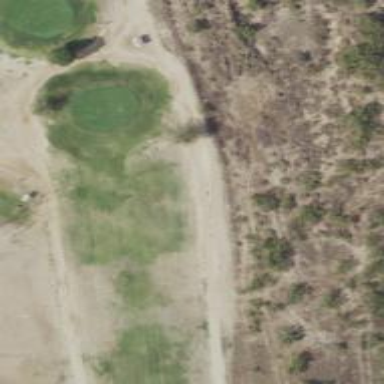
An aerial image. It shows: Grassy area designated as golf fairway.